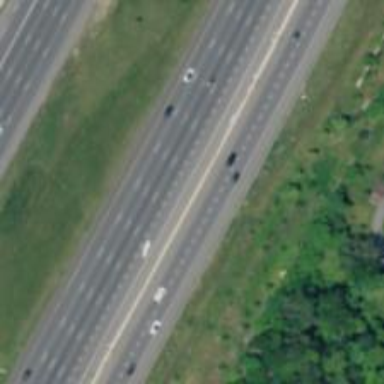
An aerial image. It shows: Motorway link.